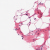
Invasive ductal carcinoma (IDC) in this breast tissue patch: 0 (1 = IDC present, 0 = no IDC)